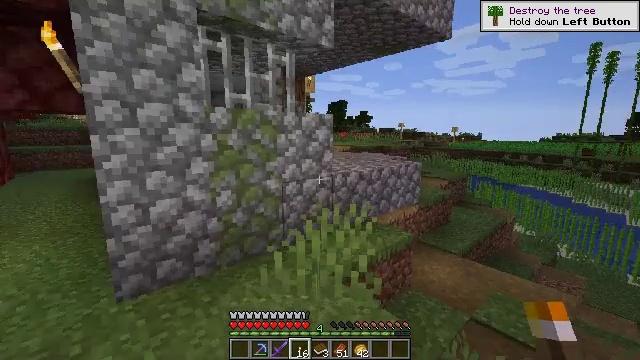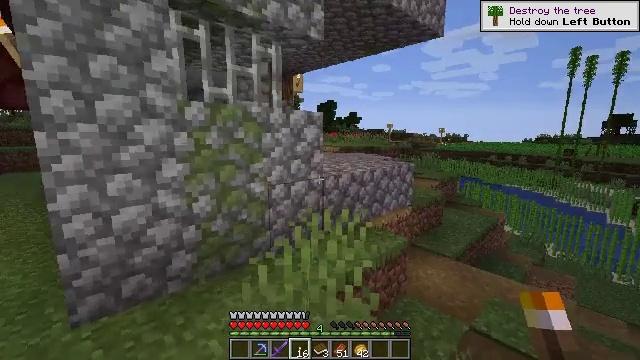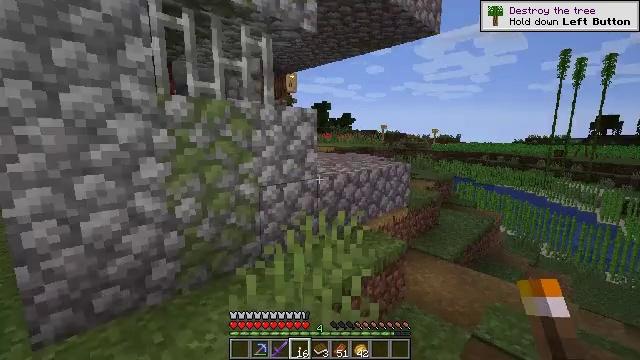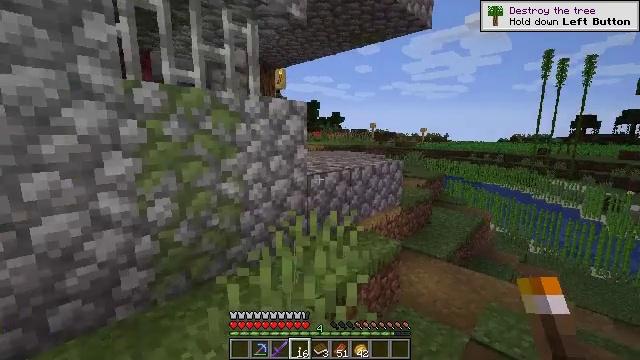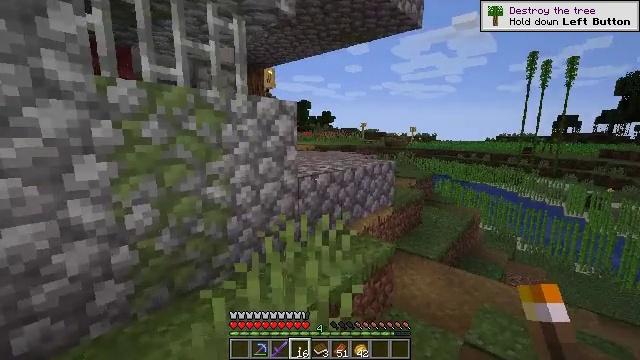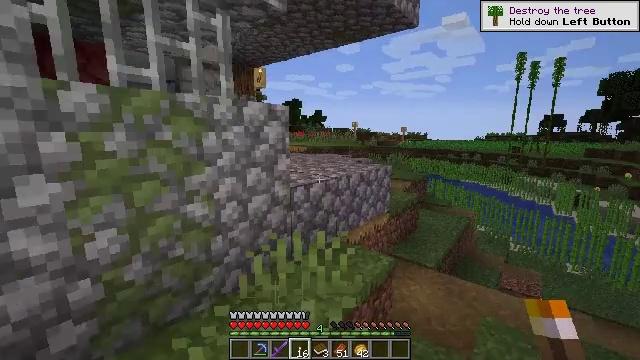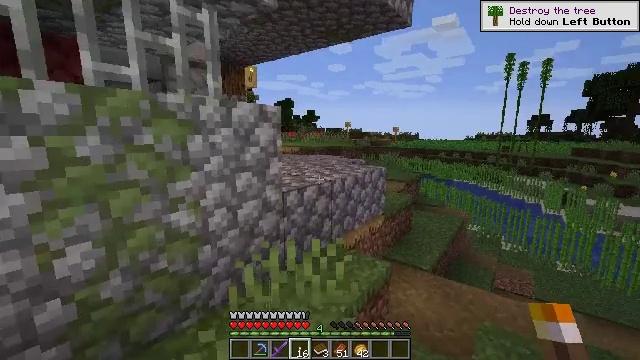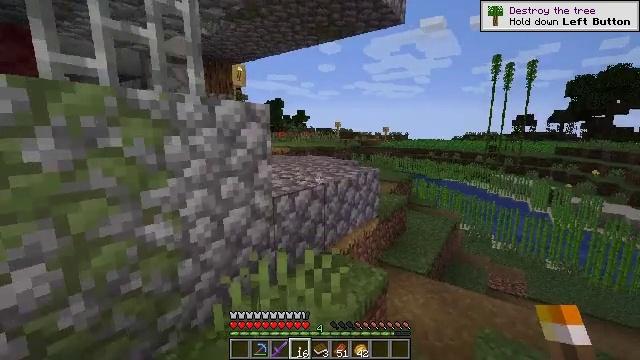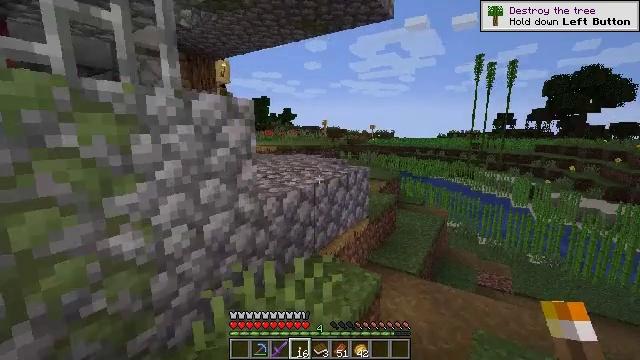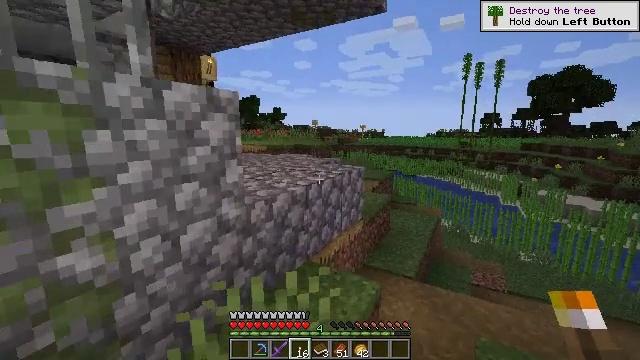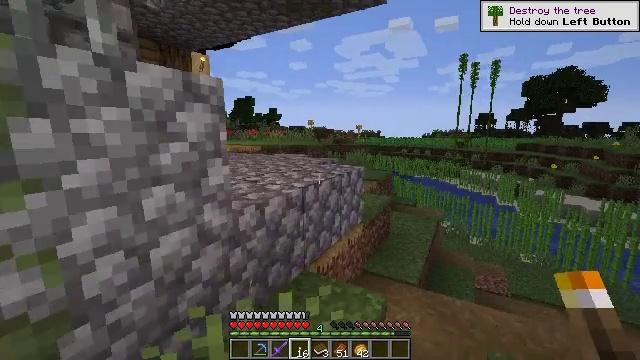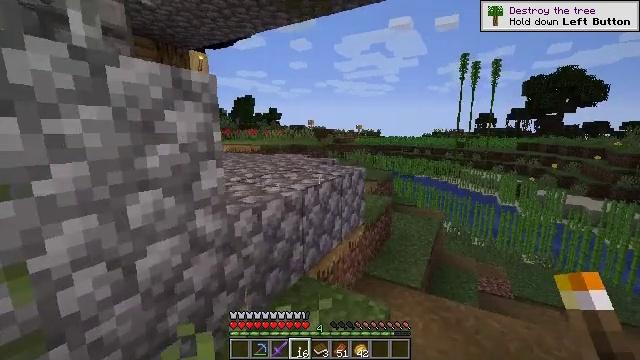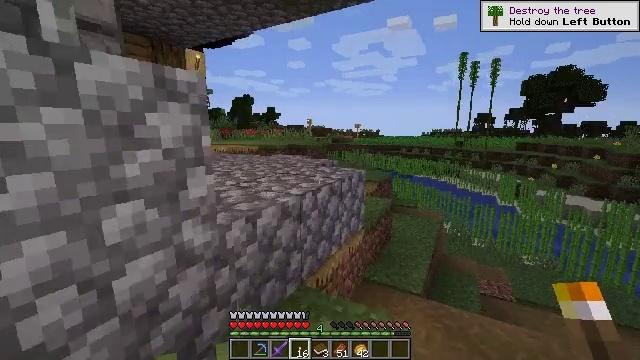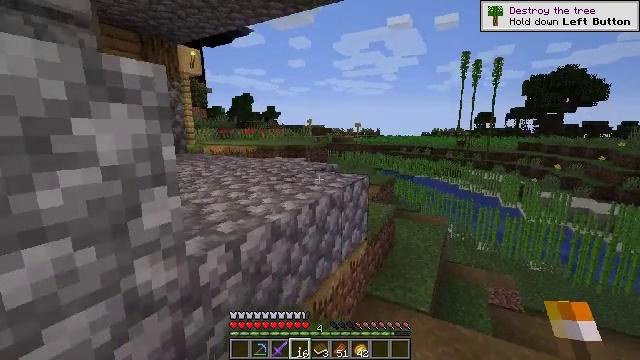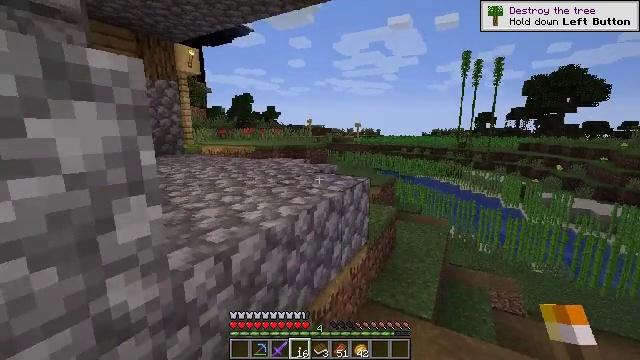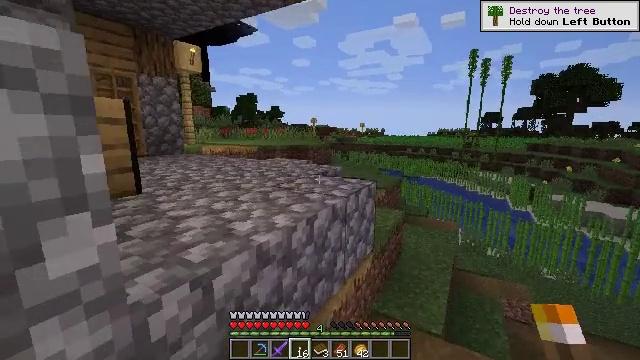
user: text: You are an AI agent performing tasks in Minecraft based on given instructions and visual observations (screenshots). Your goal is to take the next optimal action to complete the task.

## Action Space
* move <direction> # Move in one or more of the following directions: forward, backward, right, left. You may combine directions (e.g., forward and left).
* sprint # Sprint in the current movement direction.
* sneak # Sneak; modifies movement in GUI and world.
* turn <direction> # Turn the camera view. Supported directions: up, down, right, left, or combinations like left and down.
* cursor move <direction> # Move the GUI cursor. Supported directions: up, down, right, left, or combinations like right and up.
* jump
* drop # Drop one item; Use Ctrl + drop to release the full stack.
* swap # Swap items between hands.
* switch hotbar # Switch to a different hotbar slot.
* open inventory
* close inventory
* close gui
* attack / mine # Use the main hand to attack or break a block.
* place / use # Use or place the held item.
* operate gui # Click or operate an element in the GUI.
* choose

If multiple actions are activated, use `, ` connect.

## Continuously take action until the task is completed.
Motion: motion action
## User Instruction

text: Make gold nugget using the gold ingot.
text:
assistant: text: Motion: move forward, turn right
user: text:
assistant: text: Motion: move forward, turn right
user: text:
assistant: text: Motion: move forward, turn right
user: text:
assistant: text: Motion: move forward, turn right
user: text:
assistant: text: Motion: move forward, turn right
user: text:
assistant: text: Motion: move forward, turn right
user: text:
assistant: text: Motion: move forward, turn right
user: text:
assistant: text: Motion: move forward, turn right
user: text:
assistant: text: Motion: move forward, turn right
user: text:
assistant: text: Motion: move forward
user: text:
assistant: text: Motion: move forward
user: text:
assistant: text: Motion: move forward
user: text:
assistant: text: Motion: move forward
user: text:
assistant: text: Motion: move forward
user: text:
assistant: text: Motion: move forward
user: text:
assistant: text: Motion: move forward, turn left
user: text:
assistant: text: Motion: move forward, turn left
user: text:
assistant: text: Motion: move forward, turn left
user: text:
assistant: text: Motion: move forward, turn left, jump
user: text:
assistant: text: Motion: move forward, turn left, jump
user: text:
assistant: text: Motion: move forward, turn left, jump
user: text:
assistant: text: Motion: move forward, turn left, jump
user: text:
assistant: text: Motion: move forward, turn left, jump
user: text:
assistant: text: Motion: move forward, turn left
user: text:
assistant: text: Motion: move forward and move right, turn left and up
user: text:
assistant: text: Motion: move forward and move right, turn left
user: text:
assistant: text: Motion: move forward and move right, turn left and up
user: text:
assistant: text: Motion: move forward and move right, turn left and up
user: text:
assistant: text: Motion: move forward and move right, turn left and up
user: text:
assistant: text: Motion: move forward and move right, turn left and up